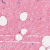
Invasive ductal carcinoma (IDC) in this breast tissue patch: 0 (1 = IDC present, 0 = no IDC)